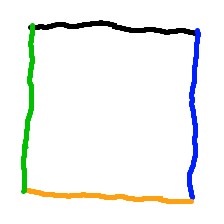
Shape: square